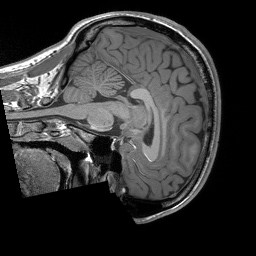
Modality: T1w
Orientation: sagittal
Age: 20
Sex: male
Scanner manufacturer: siemens
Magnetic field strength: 3 T
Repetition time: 1.9 s
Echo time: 0.00243 s